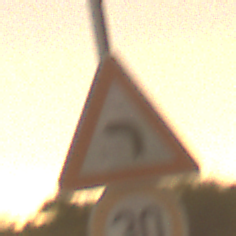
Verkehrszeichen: KurveLinks
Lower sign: Geschwindigkeit30
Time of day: Night
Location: Outdoor (Nature)
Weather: Clear
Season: NotSpecified
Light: Natural